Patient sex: F
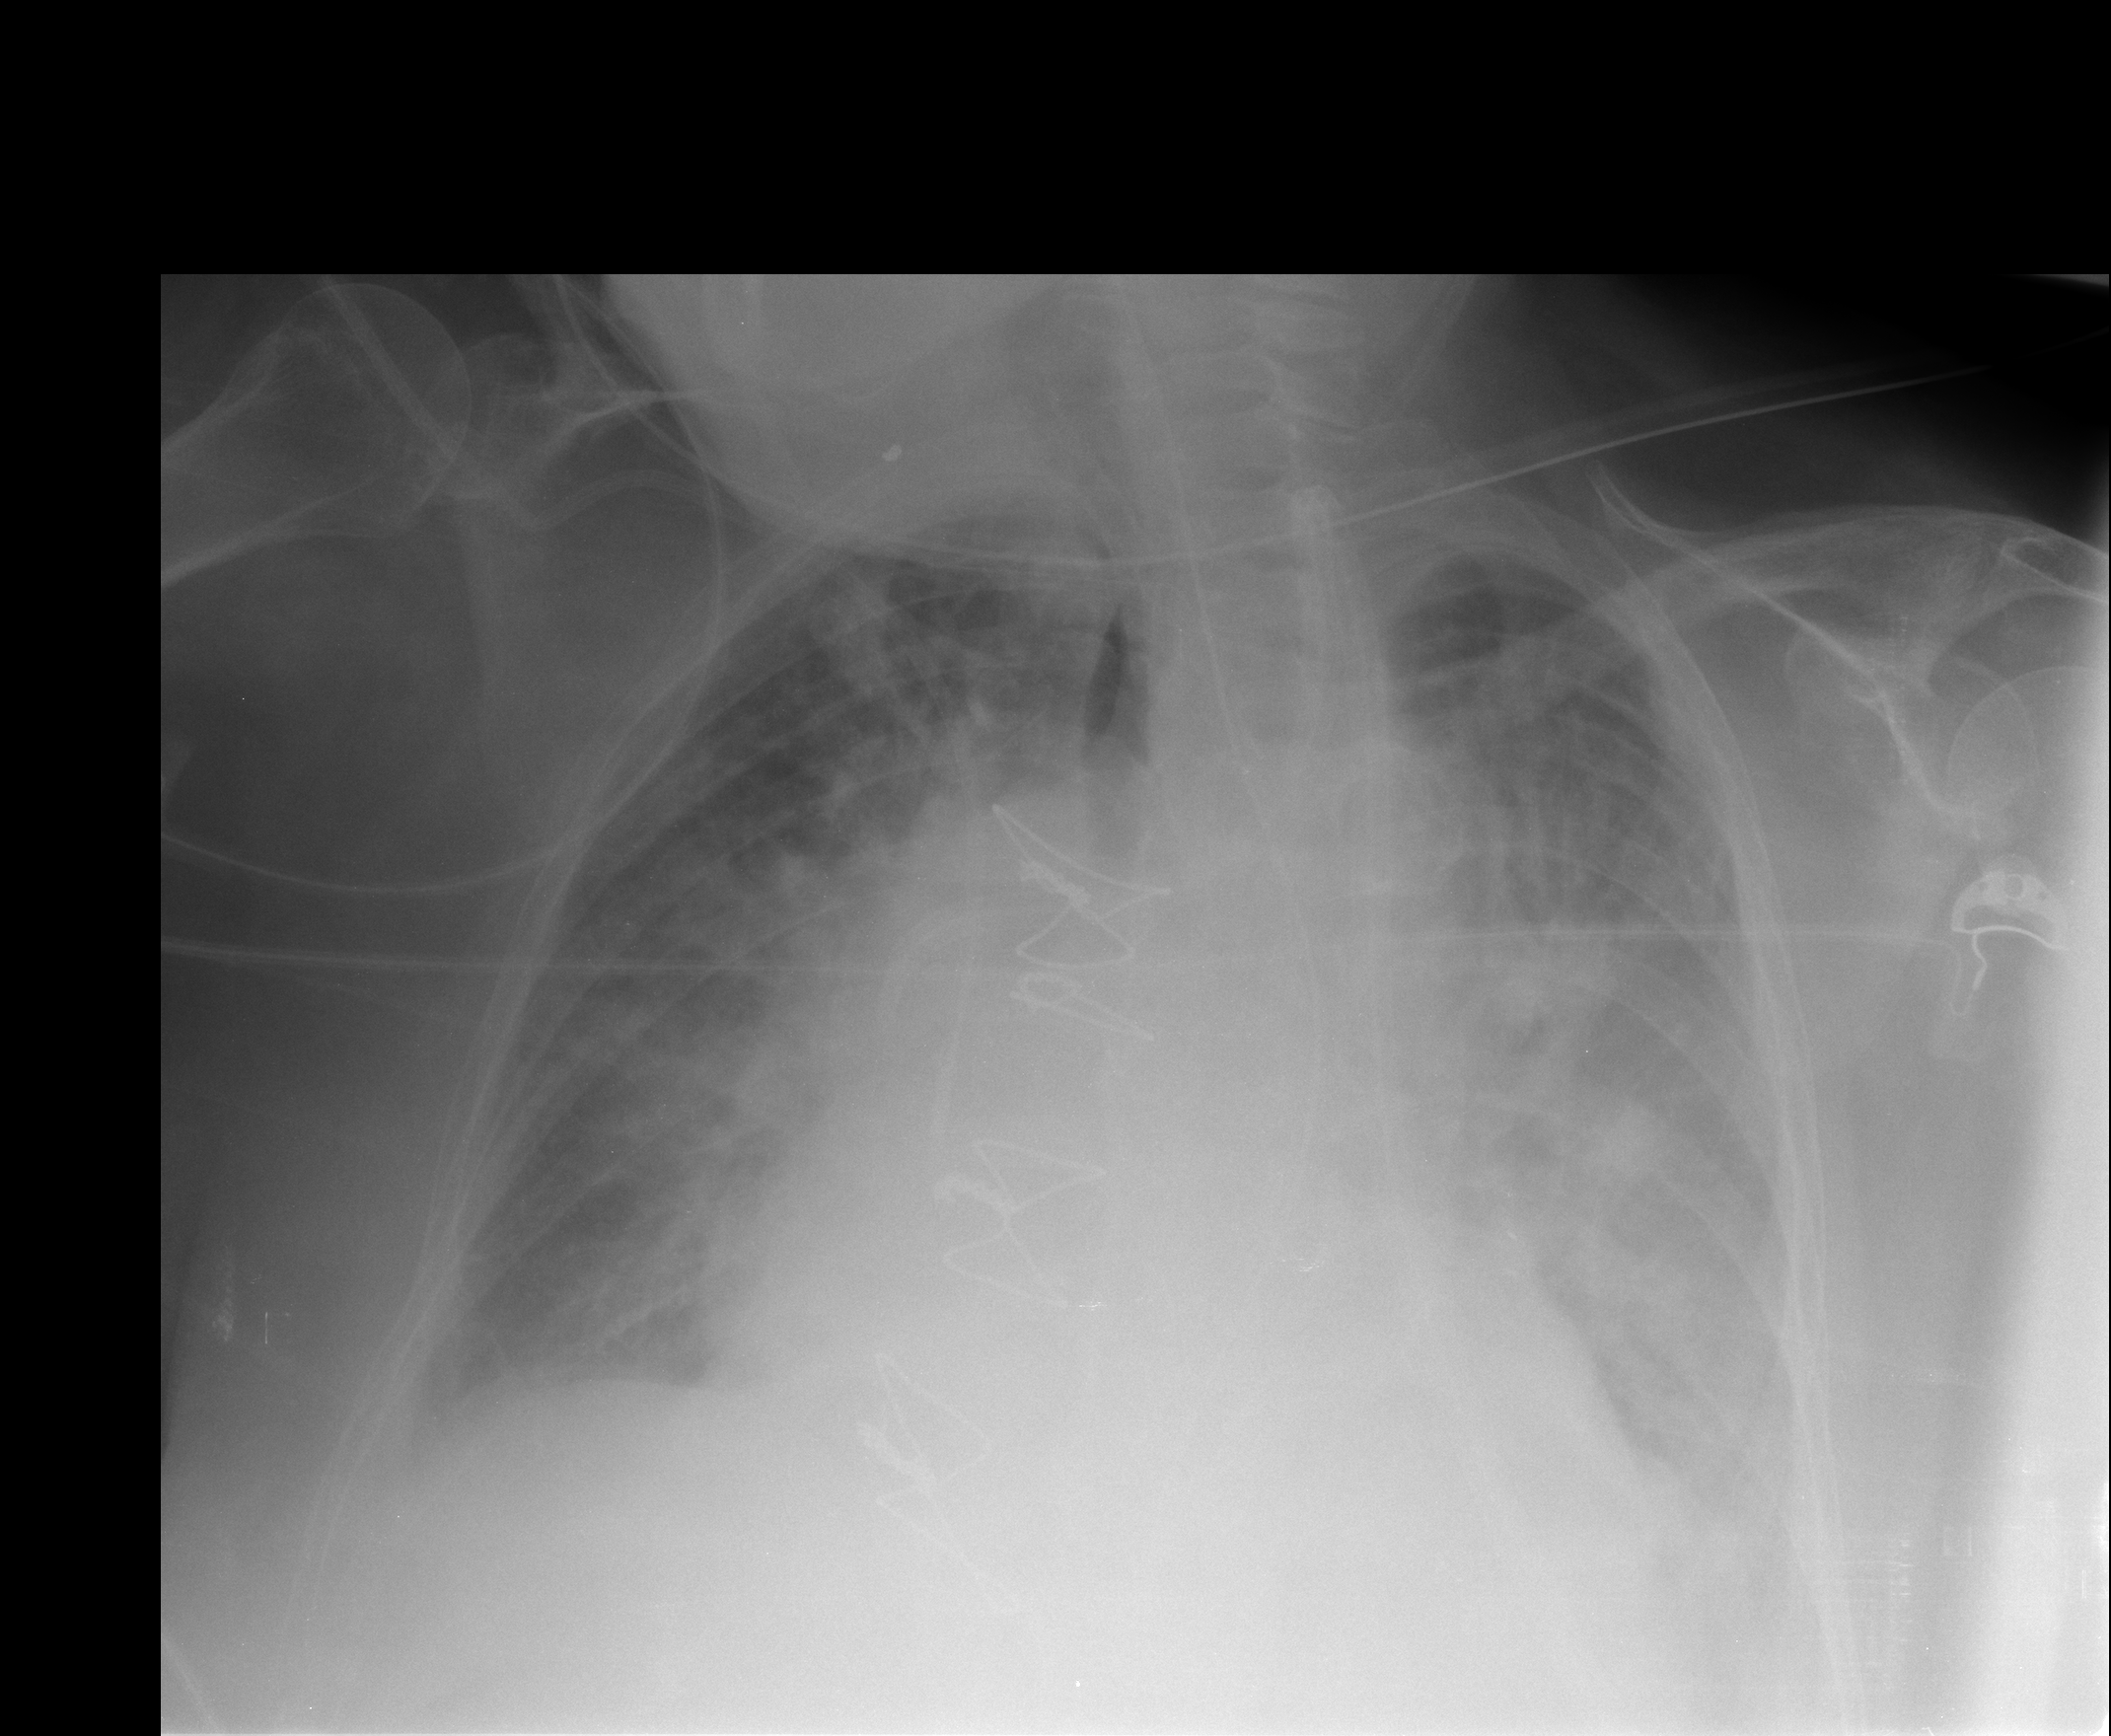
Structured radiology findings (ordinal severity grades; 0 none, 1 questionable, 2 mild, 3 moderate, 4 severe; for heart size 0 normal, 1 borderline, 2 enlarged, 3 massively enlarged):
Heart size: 2
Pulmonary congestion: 3
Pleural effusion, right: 2
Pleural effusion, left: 2
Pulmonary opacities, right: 3
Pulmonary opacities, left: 3
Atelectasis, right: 3
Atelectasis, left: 3